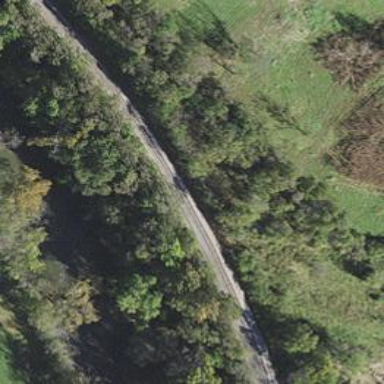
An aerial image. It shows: Railway track.